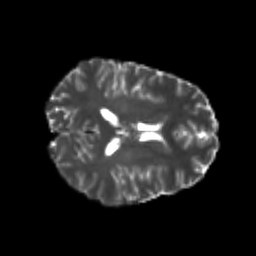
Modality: T2w
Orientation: axial
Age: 22
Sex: female
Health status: healthy
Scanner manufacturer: philips
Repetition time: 7.393 s
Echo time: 0.08599 s